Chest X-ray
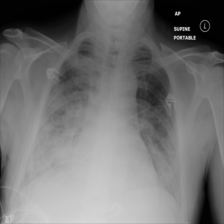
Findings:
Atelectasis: negative
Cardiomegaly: negative
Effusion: negative
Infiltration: negative
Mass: negative
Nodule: negative
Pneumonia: negative
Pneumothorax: negative
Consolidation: negative
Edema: negative
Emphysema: negative
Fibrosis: negative
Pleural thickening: negative
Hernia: negative